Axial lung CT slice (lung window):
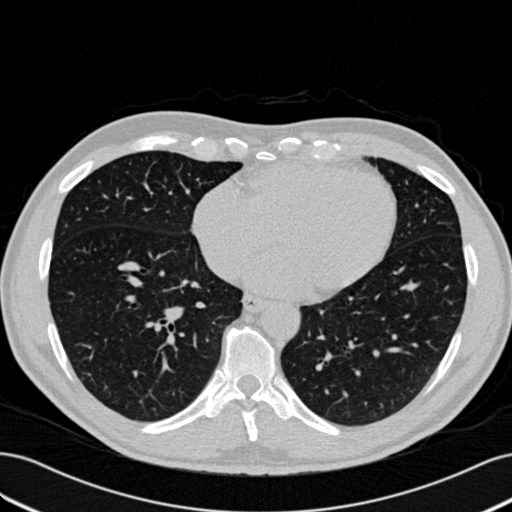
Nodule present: no